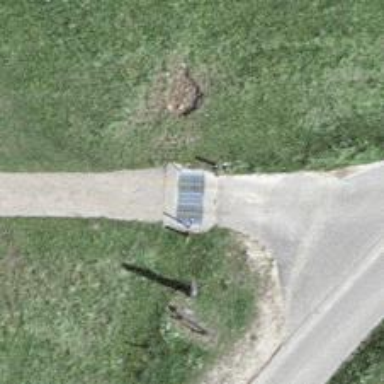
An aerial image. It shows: Cattle grid barrier.